Field crop: maize
Growth stage: 2
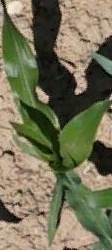
Species: maize